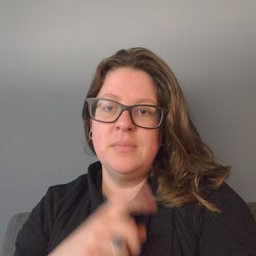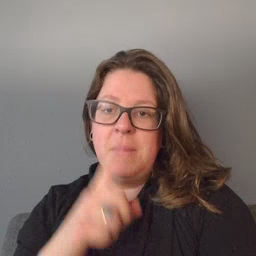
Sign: mouse